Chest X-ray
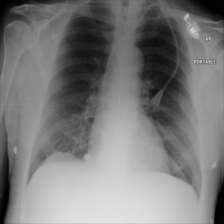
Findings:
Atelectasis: negative
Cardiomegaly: negative
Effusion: negative
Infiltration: negative
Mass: negative
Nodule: negative
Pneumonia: negative
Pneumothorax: negative
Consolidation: negative
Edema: negative
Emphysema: negative
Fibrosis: negative
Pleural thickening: negative
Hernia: negative